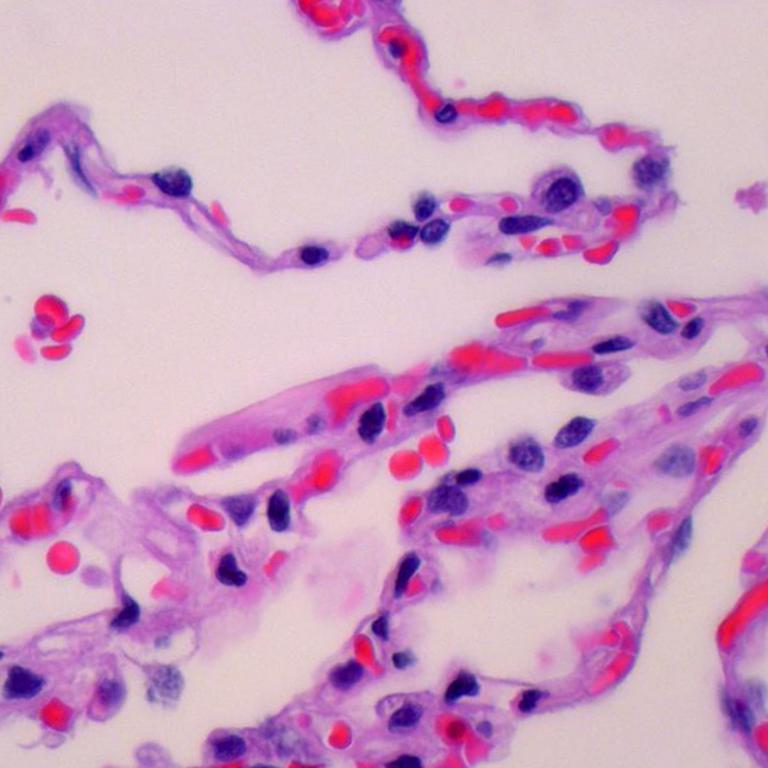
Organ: lung
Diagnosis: benign